Field crop: maize
Growth stage: 2
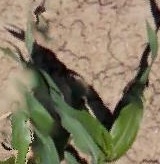
Species: maize